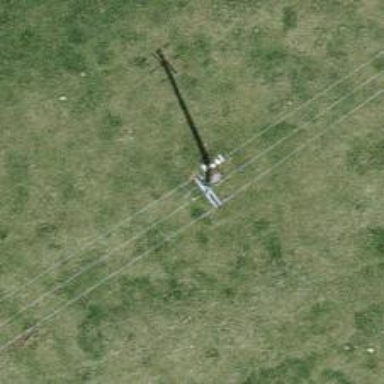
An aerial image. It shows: Minor power line with 3 cables.